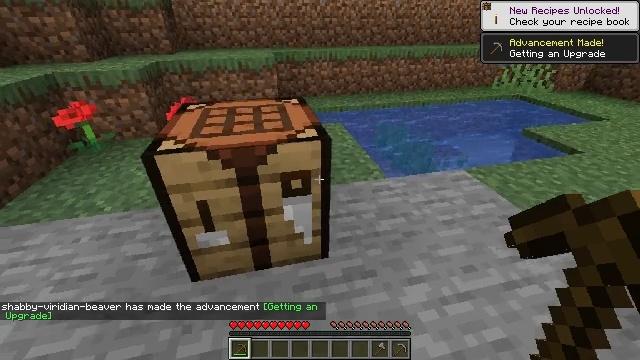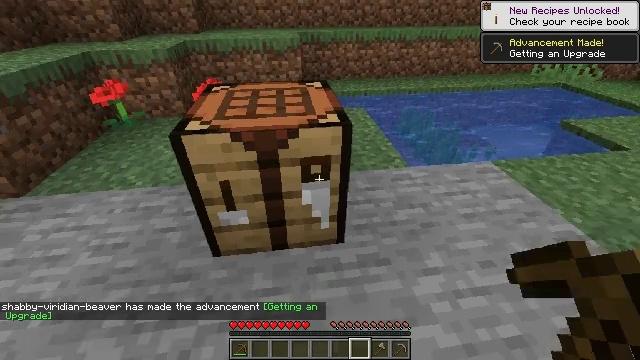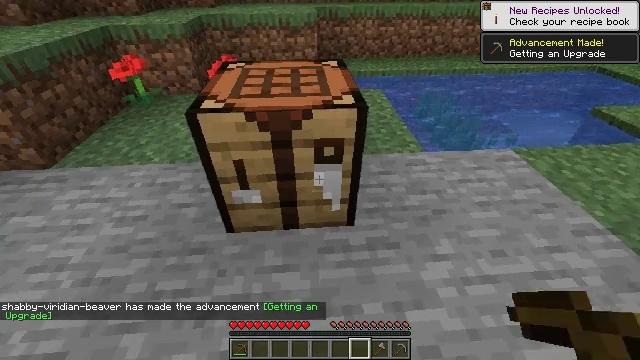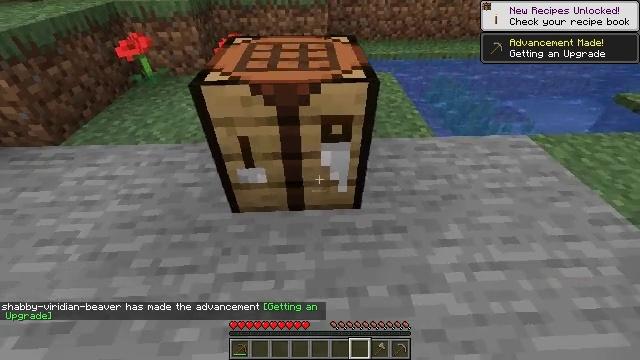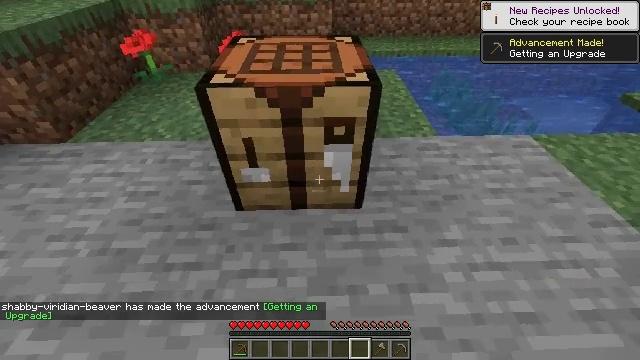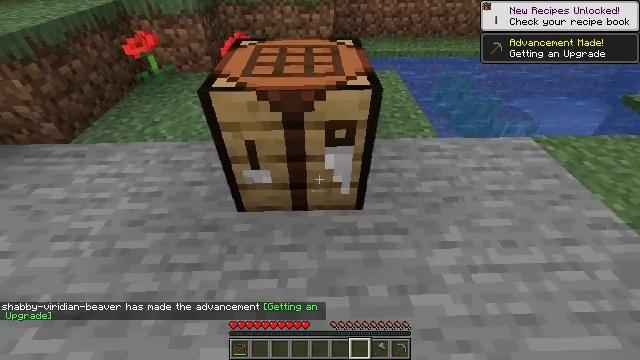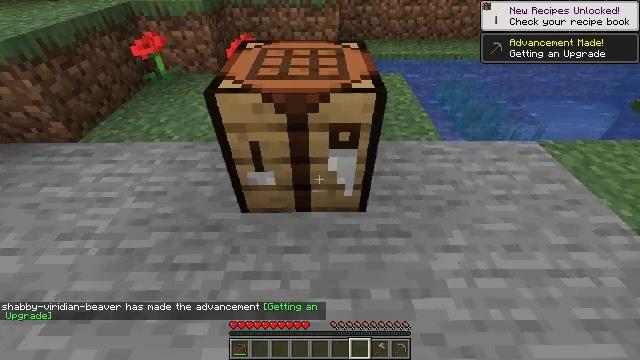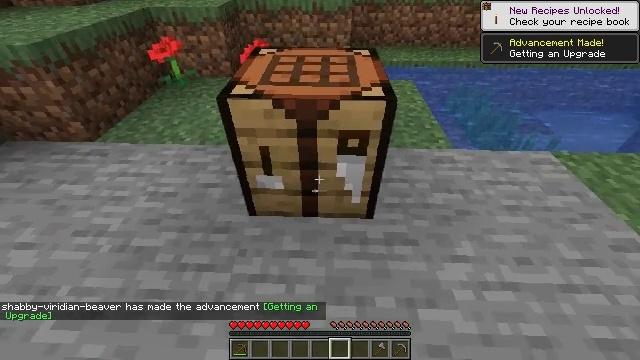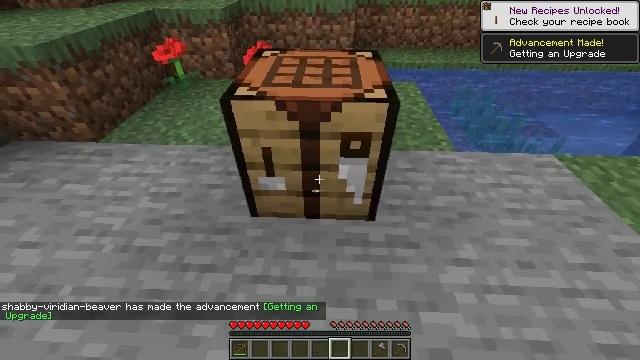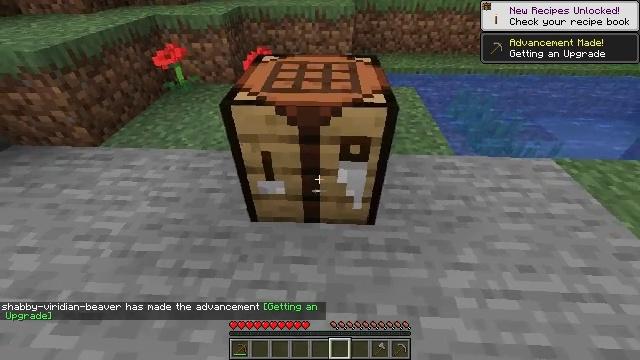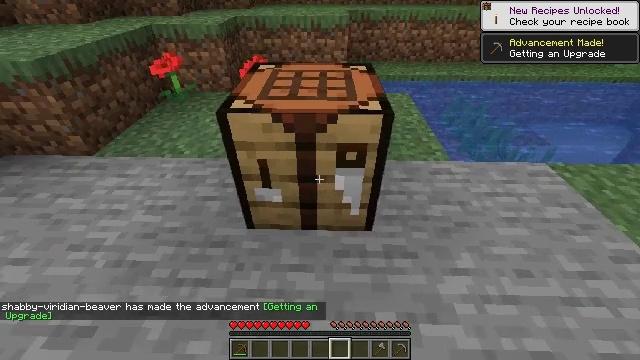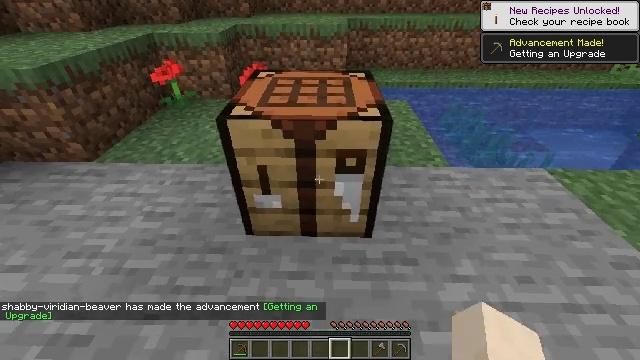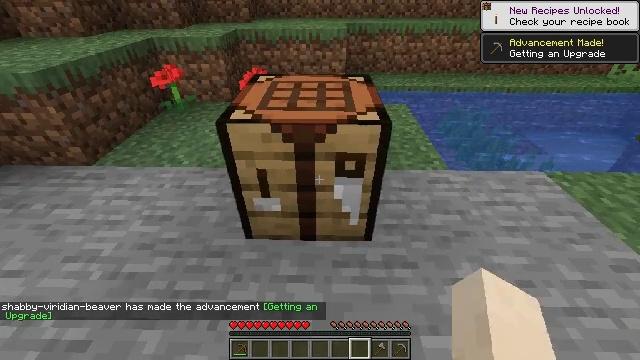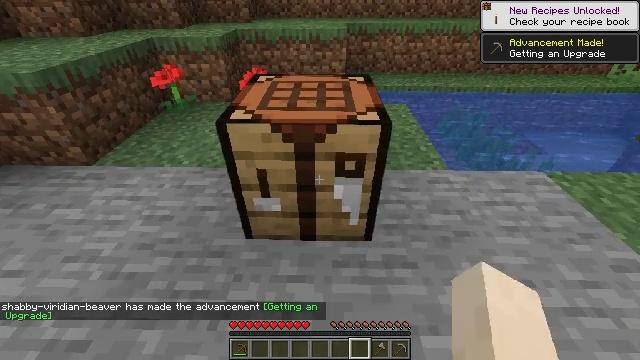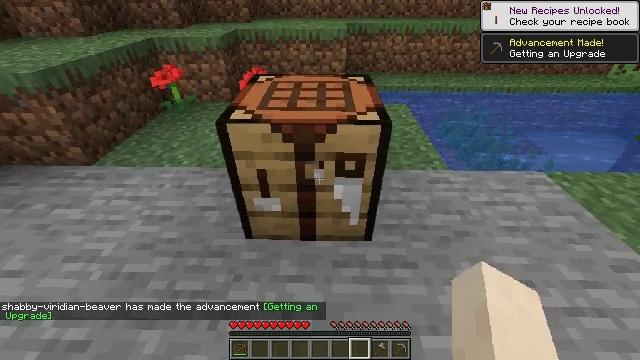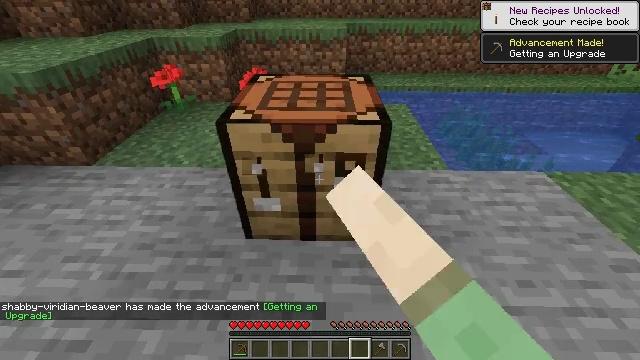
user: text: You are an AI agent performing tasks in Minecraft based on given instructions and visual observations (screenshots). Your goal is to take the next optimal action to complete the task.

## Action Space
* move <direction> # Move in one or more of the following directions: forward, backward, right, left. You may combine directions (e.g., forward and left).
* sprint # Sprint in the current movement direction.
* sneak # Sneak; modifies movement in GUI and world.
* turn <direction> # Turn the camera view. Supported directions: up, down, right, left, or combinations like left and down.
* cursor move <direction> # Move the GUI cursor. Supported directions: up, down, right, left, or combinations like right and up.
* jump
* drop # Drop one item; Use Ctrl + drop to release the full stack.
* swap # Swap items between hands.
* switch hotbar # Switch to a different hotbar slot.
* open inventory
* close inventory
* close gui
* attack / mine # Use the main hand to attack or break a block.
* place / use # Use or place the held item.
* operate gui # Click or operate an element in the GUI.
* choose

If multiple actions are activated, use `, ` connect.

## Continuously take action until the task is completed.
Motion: motion action
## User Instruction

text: Get the crafting table into the inventory.
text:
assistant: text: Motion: turn left and down, switch to hotbar 7
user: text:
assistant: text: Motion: turn left and down, switch to hotbar 7
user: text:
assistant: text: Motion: turn left and down, switch to hotbar 7
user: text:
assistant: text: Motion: turn down
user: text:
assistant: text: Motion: no_op
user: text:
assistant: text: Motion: turn left
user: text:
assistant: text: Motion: turn left, switch to hotbar 6
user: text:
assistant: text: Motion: switch to hotbar 6
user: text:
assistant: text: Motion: switch to hotbar 6
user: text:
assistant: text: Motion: turn up
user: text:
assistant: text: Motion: turn up
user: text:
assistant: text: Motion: switch to hotbar 7
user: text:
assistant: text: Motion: switch to hotbar 7
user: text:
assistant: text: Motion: attack / mine
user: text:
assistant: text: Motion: attack / mine
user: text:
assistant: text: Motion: attack / mine
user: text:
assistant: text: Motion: attack / mine
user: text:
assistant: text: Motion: attack / mine
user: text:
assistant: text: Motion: attack / mine
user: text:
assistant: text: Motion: attack / mine, switch to hotbar 8
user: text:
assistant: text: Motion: turn down, attack / mine, switch to hotbar 8
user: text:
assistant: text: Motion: attack / mine, switch to hotbar 8
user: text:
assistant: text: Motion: attack / mine
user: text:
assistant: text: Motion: attack / mine
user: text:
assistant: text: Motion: attack / mine
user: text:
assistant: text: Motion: attack / mine
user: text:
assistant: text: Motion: attack / mine
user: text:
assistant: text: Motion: attack / mine
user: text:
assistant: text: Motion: attack / mine
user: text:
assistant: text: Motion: attack / mine